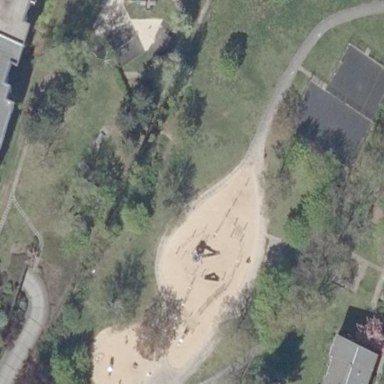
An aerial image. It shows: Park.